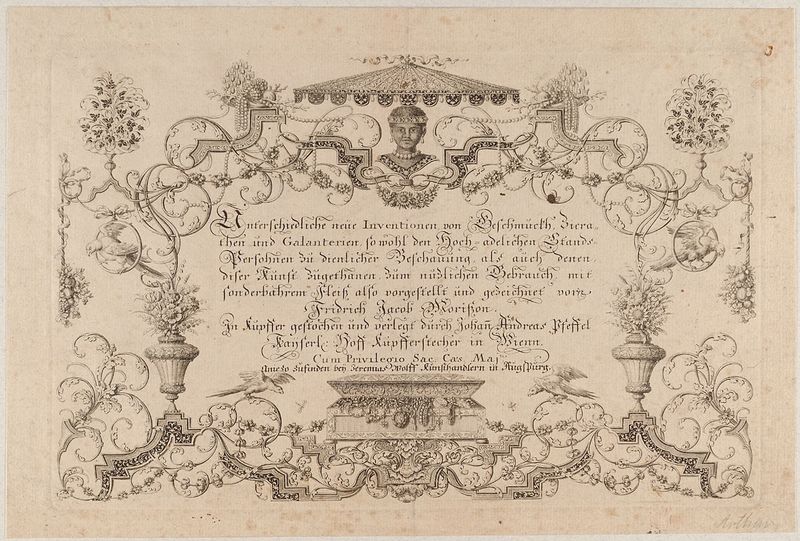
Titel: Titelblatt der Folge 'Fortsetzung von verschiedenen neuen und curieusen Inventionen von Geschmuck, Zierathen und Galanterien...'
Künstler: Friedrich Jakob Morisson
Standort: Hamburg
Institution: Museum für Kunst und Gewerbe Hamburg
Schlagwörter: vogel, frau, schmuck, sonnenschirm, taube, vögel, ohrringe, papier, kette, grafik, graphik, floral, ornamente, fotografie, photographie, druckgraphik, druckgrafik, stich, kunstgewerbe, dunkelhäutig, laubwerk, blattwerk, kupferstich, kunsthandwerk, groteske, schmuckkasten, bandelwerk, juwelen, reproduktionen, industriedesign, druckerzeugnisse, ornamentstich, vorlageblätter